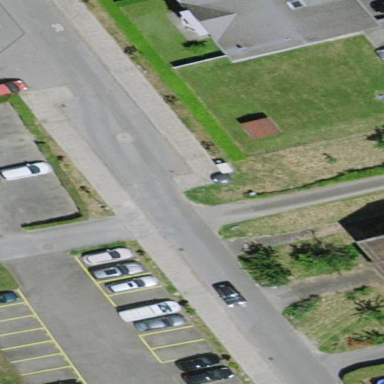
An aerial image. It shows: Parking area with asphalt surface.